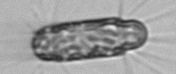
Label: Corethron_hystrix